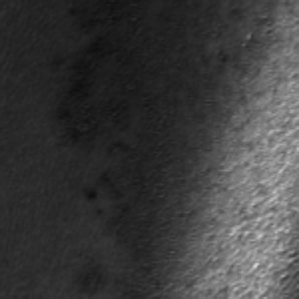
Label: frost